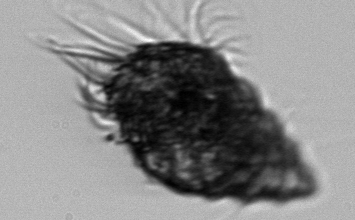
Label: Laboea_strobila